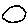
Label: circle